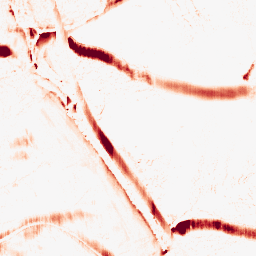
Category: morphological
Decomposition family: morphological_ellipse
Decomposition parameters: operation: opening
width: 20
height: 5
Upsampling method: sinc_blackman
Upsampling parameters: scale: 2
kernel_size: 8
Upsampling scale: 2